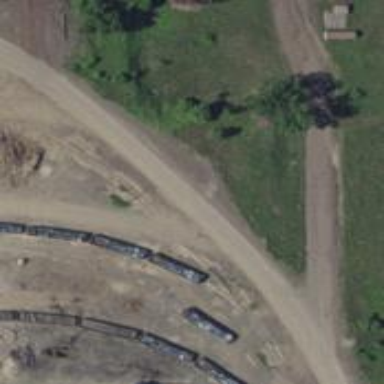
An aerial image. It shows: Rail spur service.